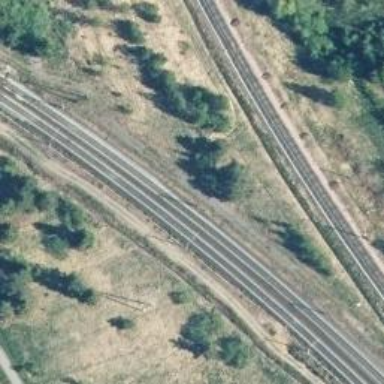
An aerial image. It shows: Continuous rail railway with electrified contact line.